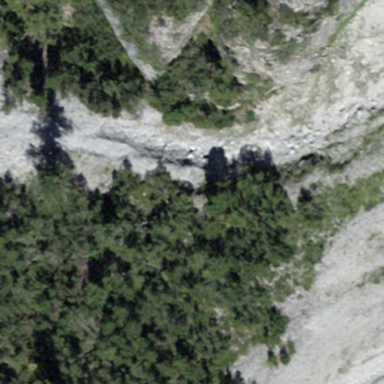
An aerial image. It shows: Natural scree.